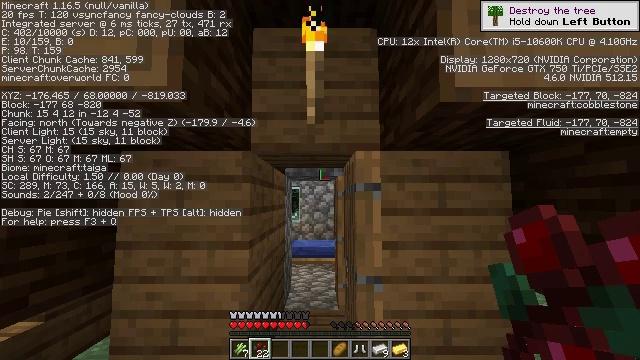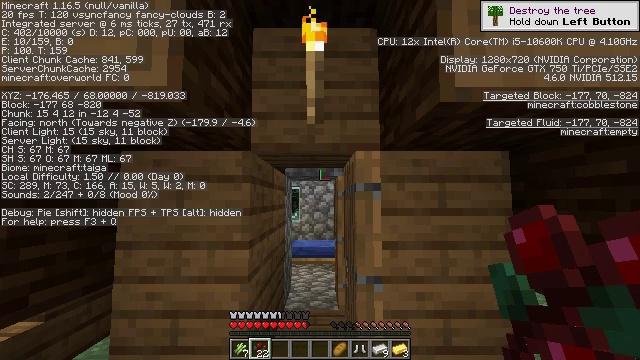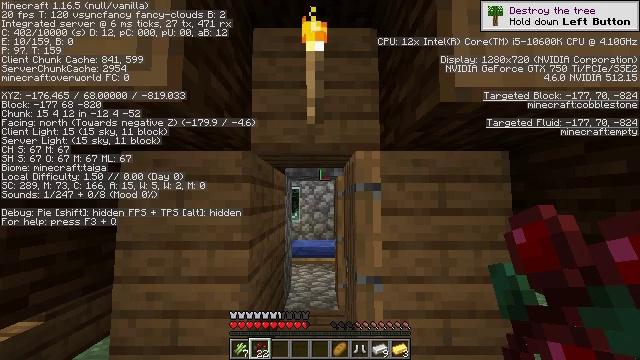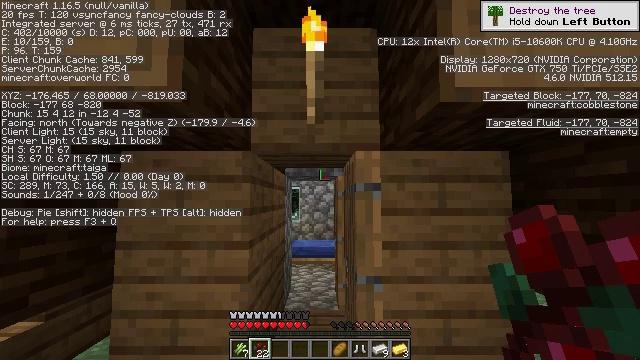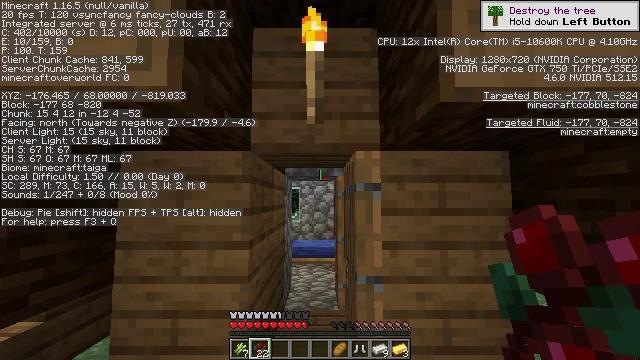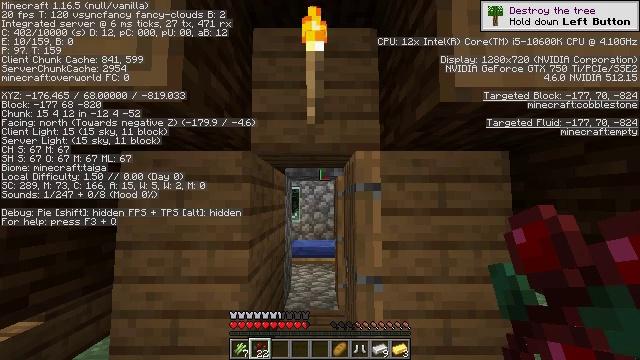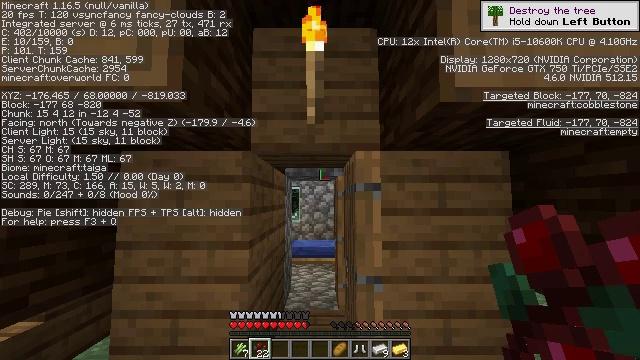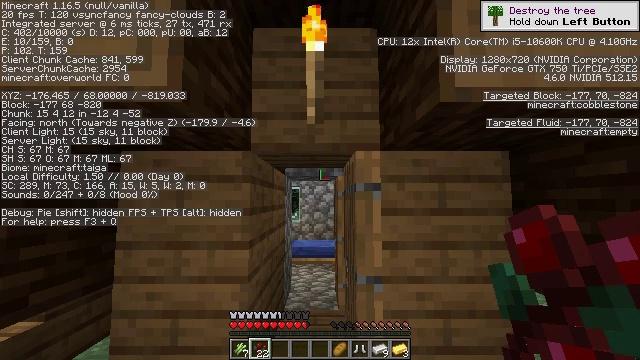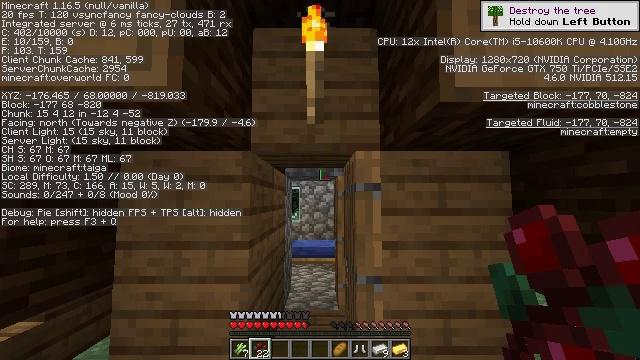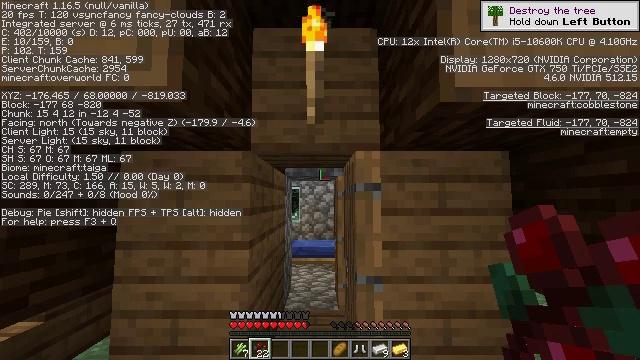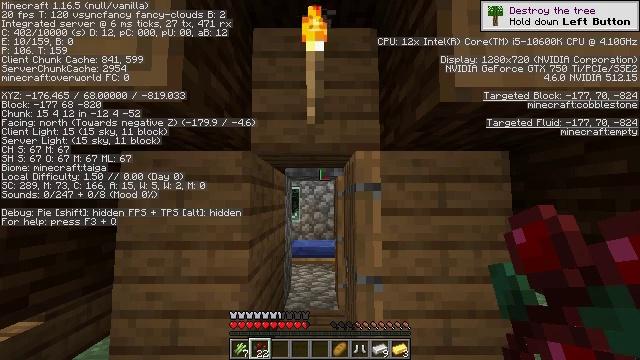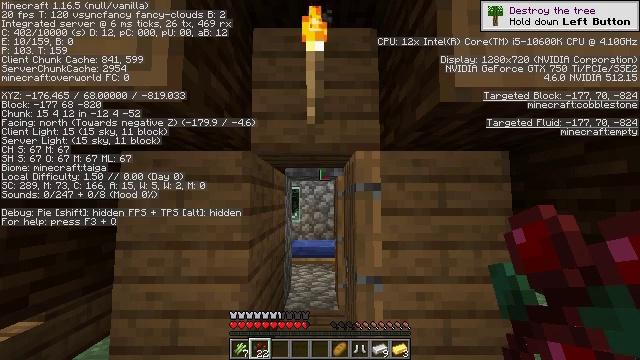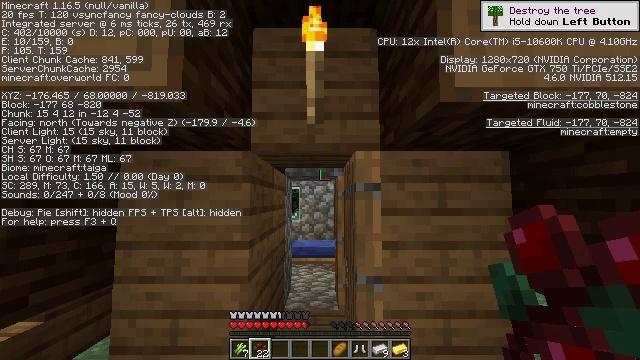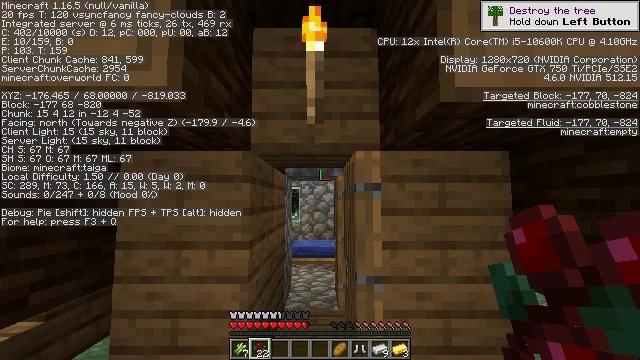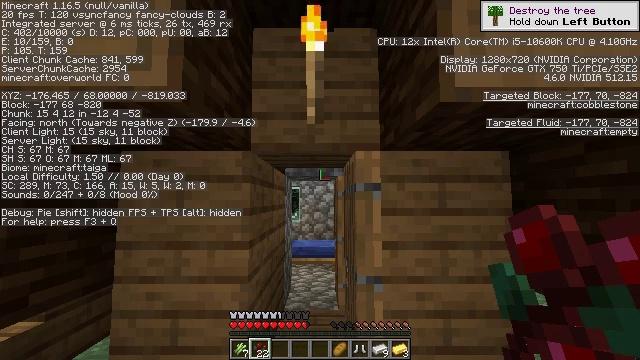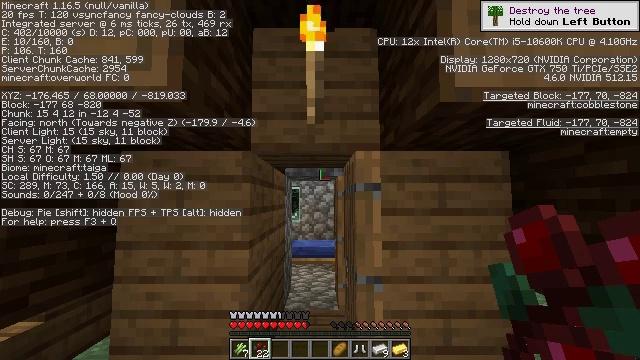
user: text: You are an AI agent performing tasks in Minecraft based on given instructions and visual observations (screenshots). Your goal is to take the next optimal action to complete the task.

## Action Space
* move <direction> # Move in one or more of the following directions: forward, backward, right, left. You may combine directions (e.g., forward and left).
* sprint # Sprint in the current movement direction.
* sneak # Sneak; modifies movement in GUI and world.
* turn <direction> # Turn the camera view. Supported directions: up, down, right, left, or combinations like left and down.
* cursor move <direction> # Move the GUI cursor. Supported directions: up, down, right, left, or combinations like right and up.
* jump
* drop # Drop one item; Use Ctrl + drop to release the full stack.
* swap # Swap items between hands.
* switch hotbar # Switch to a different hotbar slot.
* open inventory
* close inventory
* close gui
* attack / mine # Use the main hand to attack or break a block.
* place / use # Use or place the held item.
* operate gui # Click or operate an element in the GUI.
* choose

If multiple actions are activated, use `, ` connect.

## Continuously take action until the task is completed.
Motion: motion action
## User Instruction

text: Harvest a pumpkin from the field.
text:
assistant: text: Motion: no_op
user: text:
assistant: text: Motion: no_op
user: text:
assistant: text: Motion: no_op
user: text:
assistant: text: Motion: no_op
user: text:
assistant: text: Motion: no_op
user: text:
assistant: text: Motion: no_op
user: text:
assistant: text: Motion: no_op
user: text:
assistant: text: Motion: no_op
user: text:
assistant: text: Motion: no_op
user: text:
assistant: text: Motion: no_op
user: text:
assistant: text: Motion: no_op
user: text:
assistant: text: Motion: no_op
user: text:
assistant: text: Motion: no_op
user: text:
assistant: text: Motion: no_op
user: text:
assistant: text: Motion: no_op
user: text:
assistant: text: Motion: no_op
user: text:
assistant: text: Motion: no_op
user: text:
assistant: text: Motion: no_op
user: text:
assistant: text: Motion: no_op
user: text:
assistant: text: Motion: no_op
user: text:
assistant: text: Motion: no_op
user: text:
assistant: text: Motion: no_op
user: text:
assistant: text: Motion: no_op
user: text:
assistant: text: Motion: no_op
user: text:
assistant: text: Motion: no_op
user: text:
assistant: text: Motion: no_op
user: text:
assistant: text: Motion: no_op
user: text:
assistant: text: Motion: no_op
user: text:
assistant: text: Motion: no_op
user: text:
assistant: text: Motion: no_op